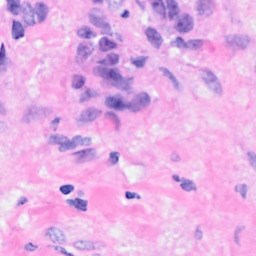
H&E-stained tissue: Breast